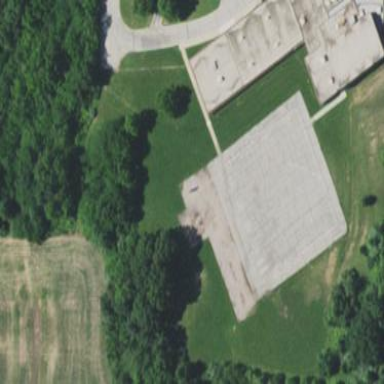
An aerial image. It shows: Asphalt schoolyard.